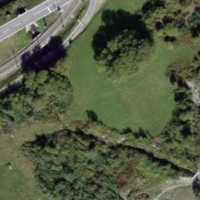
EUNIS habitat code: 24
Species observed at this site:
Carpodacus erythrinus
Fringilla coelebs